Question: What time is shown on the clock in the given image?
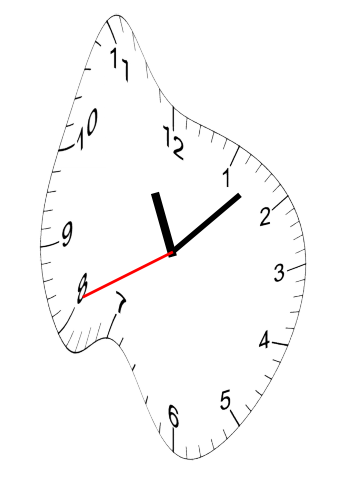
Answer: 11:07:41